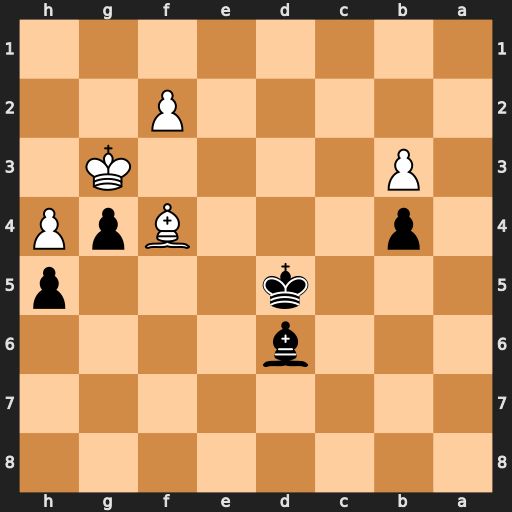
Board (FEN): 8/8/3b4/3k3p/1p3BpP/1P4K1/5P2/8
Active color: b
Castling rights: -
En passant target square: -
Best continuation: Be5 Bxe5 Kxe5 f3 gxf3